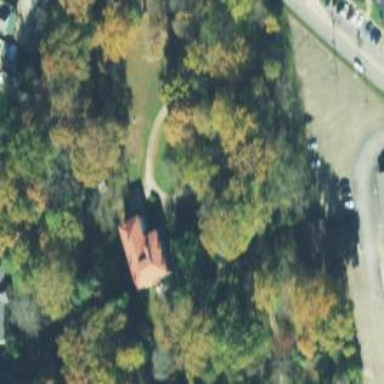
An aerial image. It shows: Historic house that is tourist attraction.